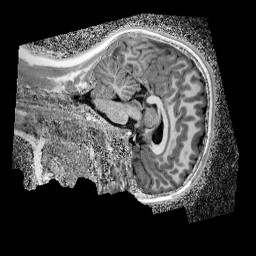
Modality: UNIT1_denoised
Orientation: sagittal
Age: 11
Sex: female
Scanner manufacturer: siemens
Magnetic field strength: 3 T
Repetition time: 4 s
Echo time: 0.00299 s